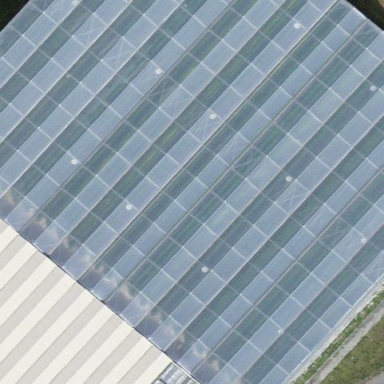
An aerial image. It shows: Greenhouse.